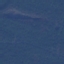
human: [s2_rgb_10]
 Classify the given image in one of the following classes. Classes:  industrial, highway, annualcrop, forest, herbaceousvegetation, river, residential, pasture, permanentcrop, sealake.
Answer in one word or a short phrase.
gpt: Forest